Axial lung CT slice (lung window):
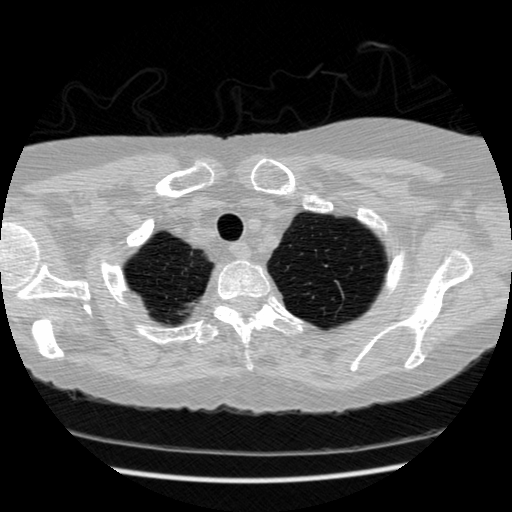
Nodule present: no